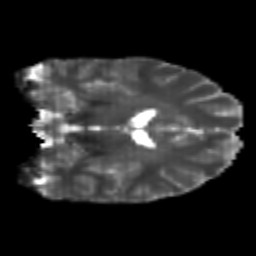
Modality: T2w
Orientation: coronal
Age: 21
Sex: male
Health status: healthy
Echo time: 0.074 s